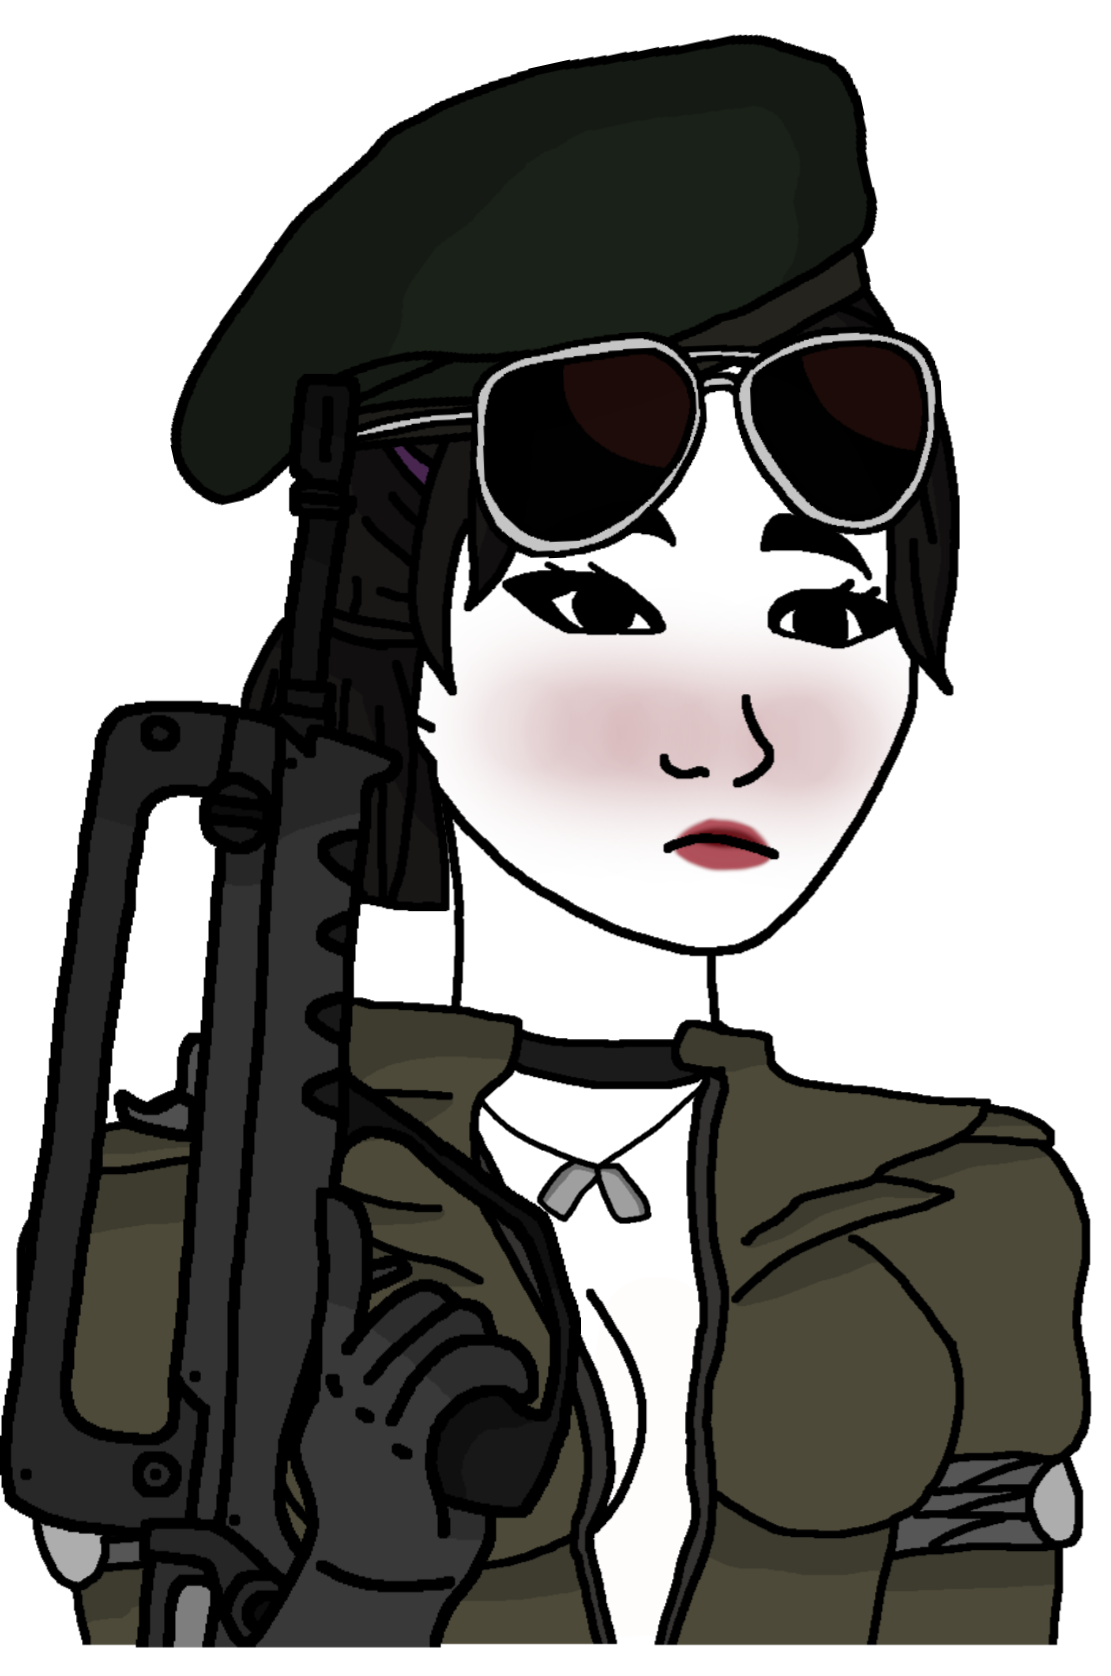
Label: 5_Doomer_Girl